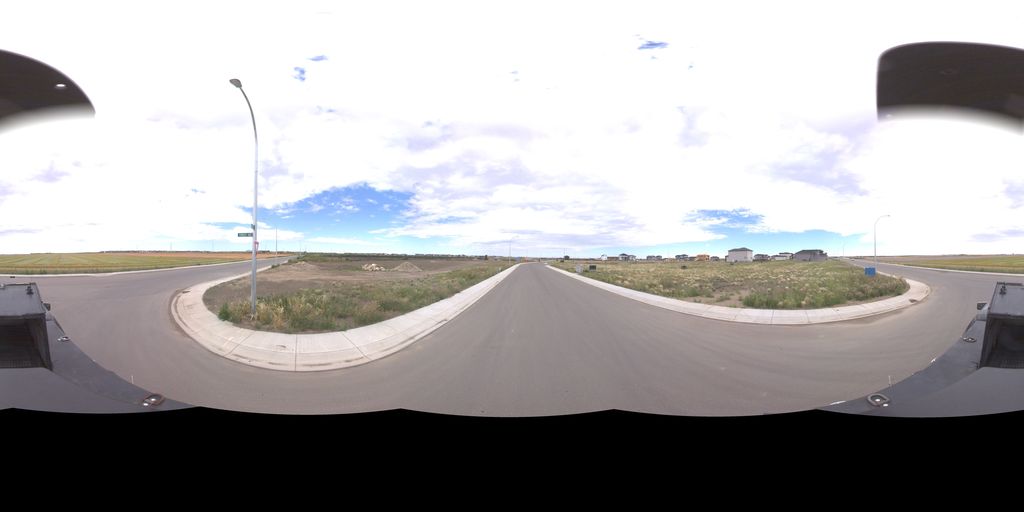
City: saskatoon